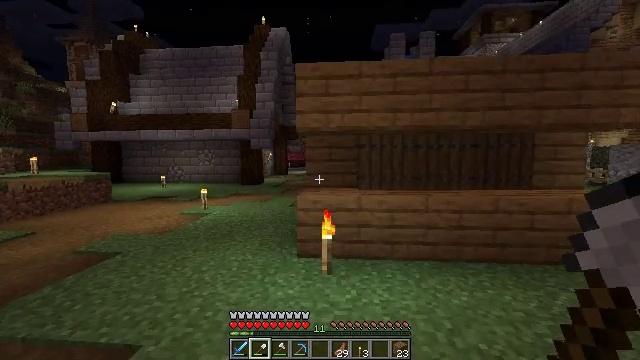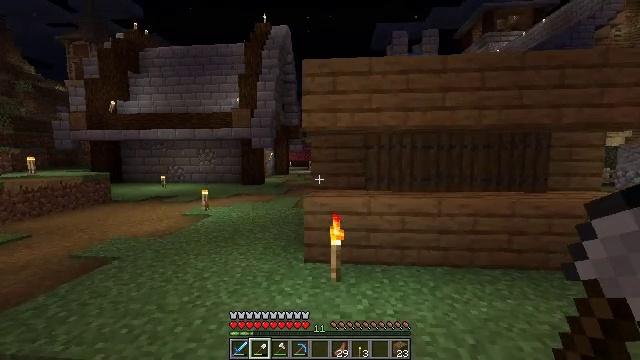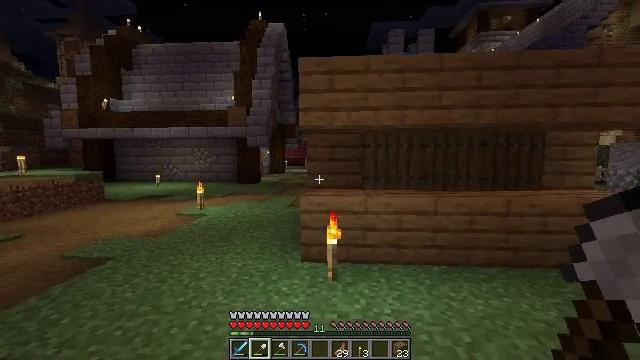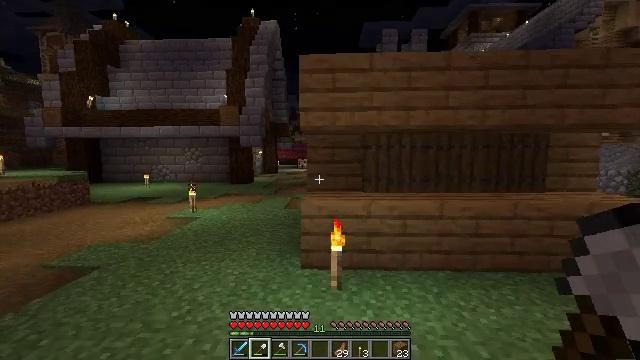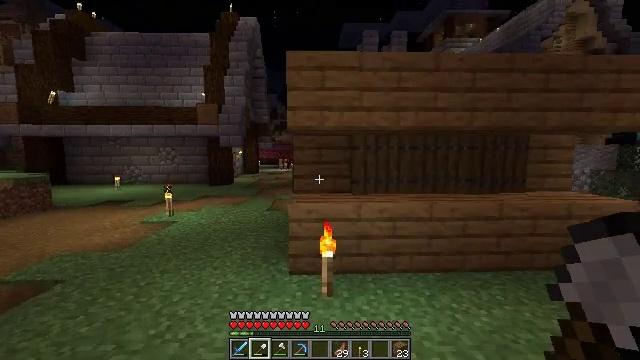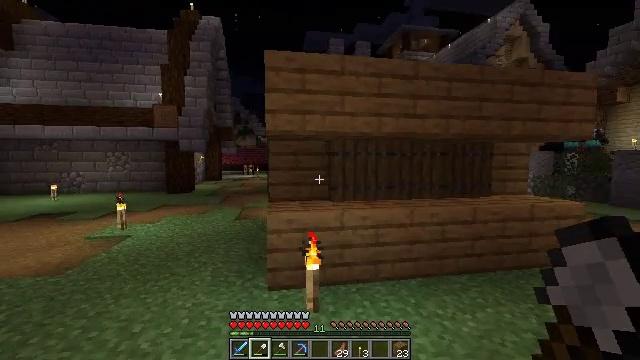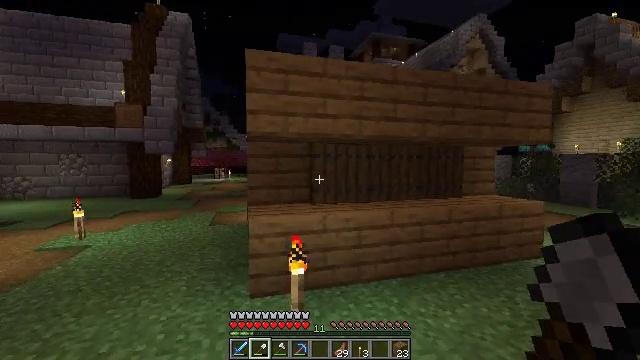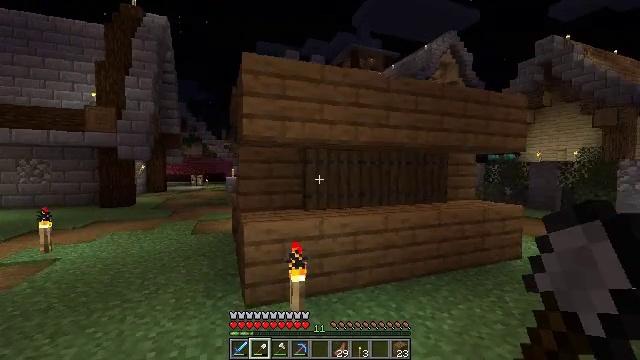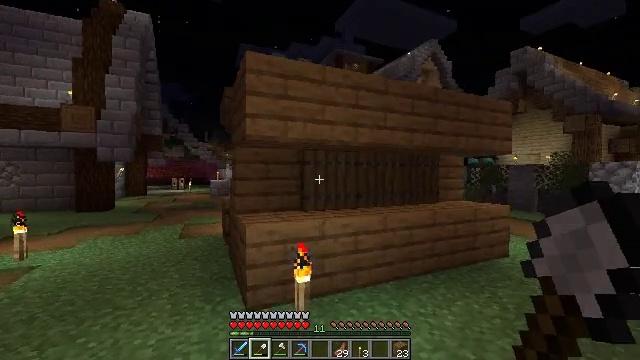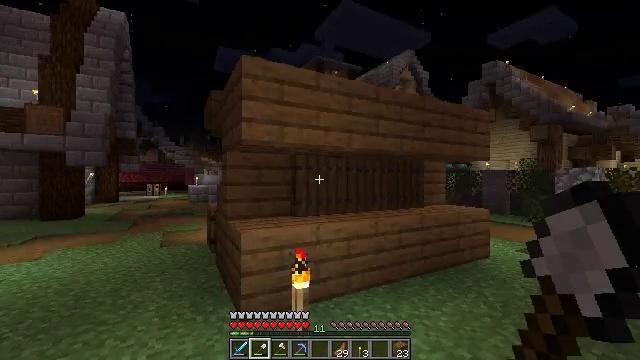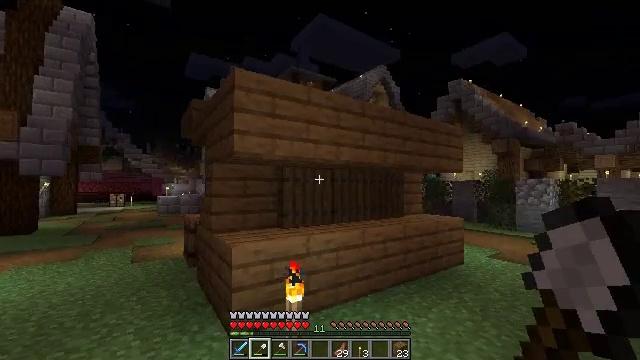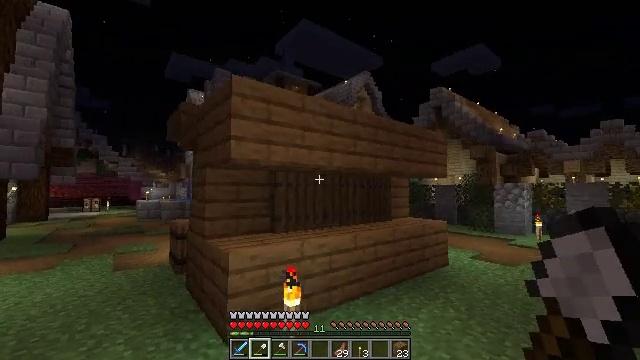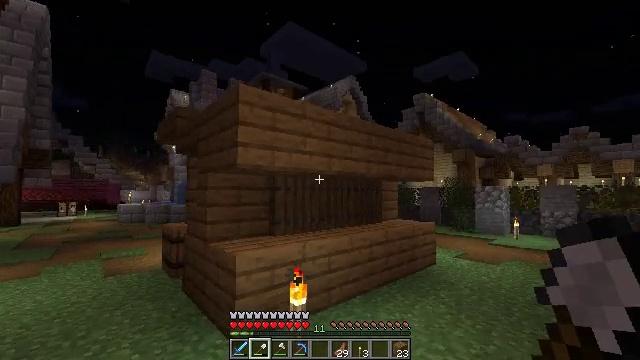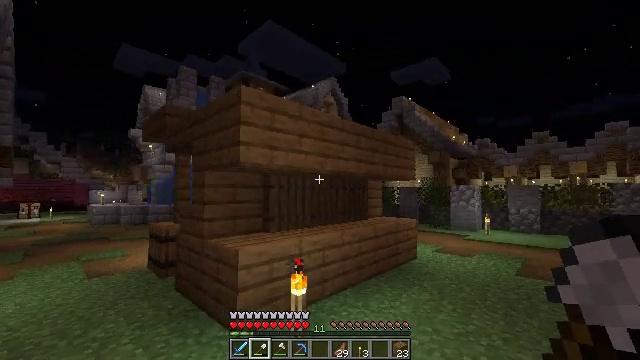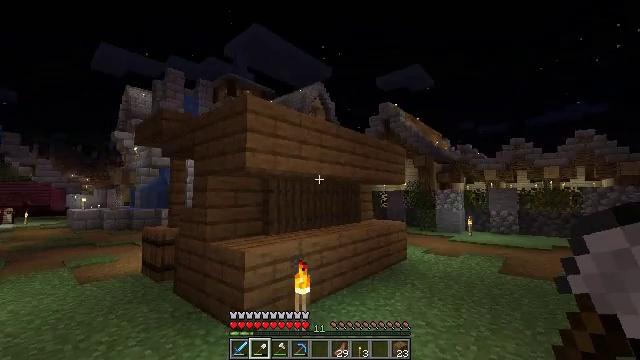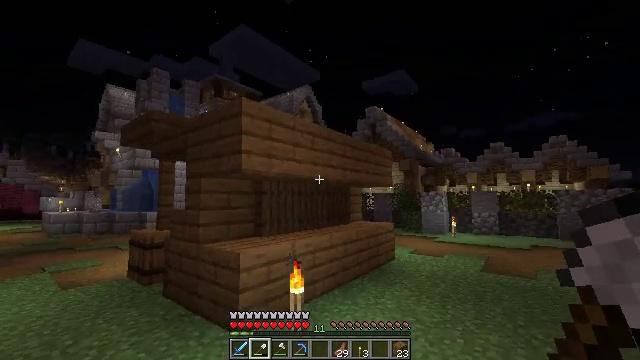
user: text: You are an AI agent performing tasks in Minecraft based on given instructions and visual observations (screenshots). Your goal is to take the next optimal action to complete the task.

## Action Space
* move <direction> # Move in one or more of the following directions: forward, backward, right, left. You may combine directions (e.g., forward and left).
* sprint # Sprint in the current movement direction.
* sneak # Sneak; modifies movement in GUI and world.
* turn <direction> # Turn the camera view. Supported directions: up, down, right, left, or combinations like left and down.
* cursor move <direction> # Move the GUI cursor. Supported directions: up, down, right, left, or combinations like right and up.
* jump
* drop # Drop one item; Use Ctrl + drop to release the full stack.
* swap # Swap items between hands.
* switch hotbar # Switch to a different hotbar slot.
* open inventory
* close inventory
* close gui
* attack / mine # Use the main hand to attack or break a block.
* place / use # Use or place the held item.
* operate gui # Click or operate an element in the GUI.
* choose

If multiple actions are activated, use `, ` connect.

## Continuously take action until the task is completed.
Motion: motion action
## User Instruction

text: Remove birch leaves from trees.
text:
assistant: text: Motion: move forward and move left
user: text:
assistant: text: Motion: move forward and move left
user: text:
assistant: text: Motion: move forward and move left, turn right
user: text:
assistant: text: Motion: move forward and move left, turn right
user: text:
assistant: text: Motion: move left, turn right and up
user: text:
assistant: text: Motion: move left, turn right
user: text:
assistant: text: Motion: move left, turn right and up
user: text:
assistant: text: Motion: move left, turn right
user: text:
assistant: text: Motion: move left, turn right and up
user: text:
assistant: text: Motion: move back and move left, turn right and up
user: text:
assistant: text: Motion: move back and move left, turn right
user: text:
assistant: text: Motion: move back and move left, turn right
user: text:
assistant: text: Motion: move back and move left, turn right
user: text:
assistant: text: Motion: move back and move left, turn right
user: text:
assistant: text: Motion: move back and move left, turn right
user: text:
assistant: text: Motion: move back and move left, turn right
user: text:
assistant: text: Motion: move back and move left
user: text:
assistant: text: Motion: move back and move left
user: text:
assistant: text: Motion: move back and move left, turn up
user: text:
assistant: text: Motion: move back and move left, turn left and up
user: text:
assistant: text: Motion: move back and move left
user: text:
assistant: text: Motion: move back and move left
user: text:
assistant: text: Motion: move back and move left
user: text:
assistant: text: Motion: move back and move left, turn up
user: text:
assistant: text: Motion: move back and move left
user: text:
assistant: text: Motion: move back and move left
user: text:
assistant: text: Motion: move back and move left
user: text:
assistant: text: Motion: move back and move left
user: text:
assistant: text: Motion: move back and move left, turn right
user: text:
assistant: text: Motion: move back and move left, turn right and down